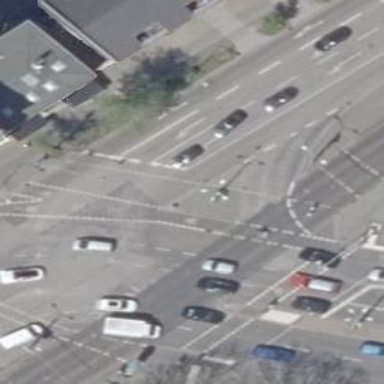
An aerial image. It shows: Asphalt path with designated cycle lane.